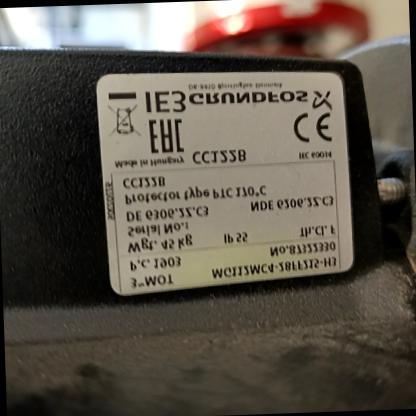
Klasa: tabliczka-znamionowa